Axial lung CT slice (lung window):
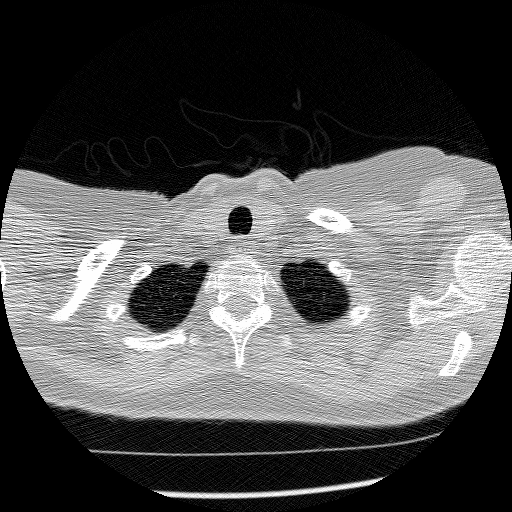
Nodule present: no